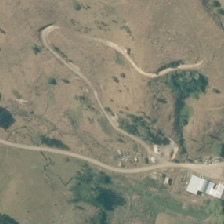
Land cover: high_producing_grassland